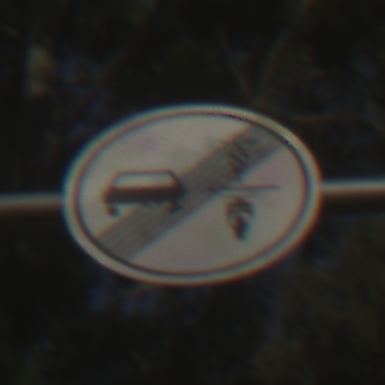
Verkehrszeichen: EndeVerbotUeberholenEinspurigeFahrzeuge
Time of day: MorningAfternoon
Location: Outdoor (Nature)
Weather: Clear
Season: NotSpecified
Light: Natural